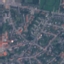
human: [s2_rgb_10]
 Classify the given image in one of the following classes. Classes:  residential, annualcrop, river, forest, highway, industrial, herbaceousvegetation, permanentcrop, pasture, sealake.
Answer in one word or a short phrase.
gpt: Residential